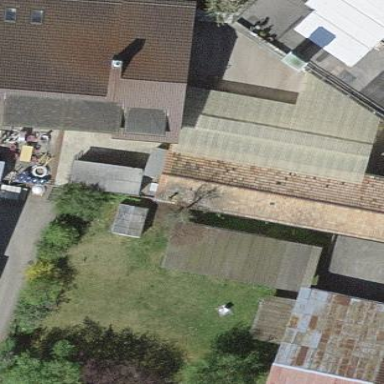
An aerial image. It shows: Barn.